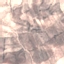
Land use / land cover: PermanentCrop